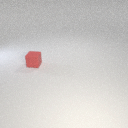
small red rubber cube